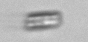
Label: Bacillariophyceae